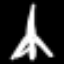
Label: The Eiffel Tower